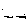
Label: smiley face